Current action and preconditions to check: path_clear

Your task: For each precondition in the list above, predict whether it will hold at this action.

Consider the current scene as observed from the mobile robot's camera, and analyze the predicted future states of all dynamic agents (e.g., people, animals, vehicles, or any moving entities) within the NEXT SECOND.

IMPORTANT: Only answer "very likely" if you are absolutely certain—based on strong, clear evidence—that a dynamic agent will violate the precondition in the predicted future state. Do NOT answer "very likely" for unlikely, ambiguous, or low-probability risks.

Ask yourself for each precondition: Is there a high probability, with clear and convincing evidence, that the predicted future states of any dynamic agent will interfere with the predicted future state of the currently executing action within the NEXT SECOND, causing that precondition to fail?

Assess the risk level based on these predictions. Use "likely" or "very likely" if motions create a clear risk of interference.

Use "neutral" or "improbable" if agents are nearby but their predicted paths are clearly diverging or non-conflicting.

Failure Risk Categories: "very improbable", "improbable", "neutral", "likely", "very likely"

Answer Format: Output ONLY the probability_of_failure value from these categories: "very improbable", "improbable", "neutral", "likely", "very likely"

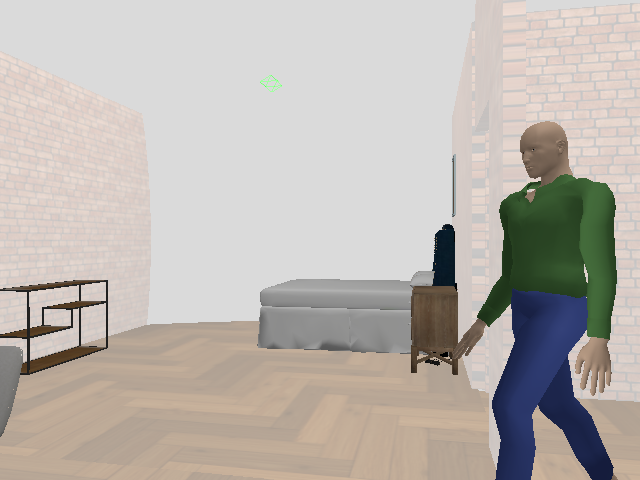

Answer: likely